Question: Playing with PIL (and numpy) for the first time ever. I was trying to generate a black and white checkerboard image through mode='1', but it doesn't work.
'''
from PIL import Image
import numpy as np
if __name__ == '__main__':
g = np.asarray(dtype=np.dtype('uint8'), a=[
[0, 1, 0, 1, 0, 1, 0, 1, ],
[1, 0, 1, 0, 1, 0, 1, 0, ],
[0, 1, 0, 1, 0, 1, 0, 1, ],
[1, 0, 1, 0, 1, 0, 1, 0, ],
[0, 1, 0, 1, 0, 1, 0, 1, ],
[1, 0, 1, 0, 1, 0, 1, 0, ],
[0, 1, 0, 1, 0, 1, 0, 1, ],
[1, 0, 1, 0, 1, 0, 1, 0, ],
])
print(g)
i = Image.fromarray(g, mode='1')
i.save('checker.png')
'''
Sorry browser is probably going to try to interpolate this, but it is an 8x8 PNG.

What am I missing?
Relevant PIL docs: <URL>
'''
$ pip freeze
numpy==1.9.2
Pillow==2.9.0
wheel==0.24.0
'''
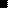
Answer: There seem to be issues when using mode '1' with numpy arrays. As a workaround you could use mode 'L' and convert to mode '1' before saving. The below snippet produces the expected checkerboard.
'''
from PIL import Image
import numpy as np
if __name__ == '__main__':
g = np.asarray(dtype=np.dtype('uint8'), a=[
[0, 255, 0, 255, 0, 255, 0, 255],
[255, 0, 255, 0, 255, 0, 255, 0],
[0, 255, 0, 255, 0, 255, 0, 255],
[255, 0, 255, 0, 255, 0, 255, 0],
[0, 255, 0, 255, 0, 255, 0, 255],
[255, 0, 255, 0, 255, 0, 255, 0],
[0, 255, 0, 255, 0, 255, 0, 255],
[255, 0, 255, 0, 255, 0, 255, 0]
])
print(g)
i = Image.fromarray(g, mode='L').convert('1')
i.save('checker.png')
'''